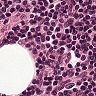
Metastatic tissue present: no